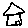
Label: house